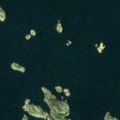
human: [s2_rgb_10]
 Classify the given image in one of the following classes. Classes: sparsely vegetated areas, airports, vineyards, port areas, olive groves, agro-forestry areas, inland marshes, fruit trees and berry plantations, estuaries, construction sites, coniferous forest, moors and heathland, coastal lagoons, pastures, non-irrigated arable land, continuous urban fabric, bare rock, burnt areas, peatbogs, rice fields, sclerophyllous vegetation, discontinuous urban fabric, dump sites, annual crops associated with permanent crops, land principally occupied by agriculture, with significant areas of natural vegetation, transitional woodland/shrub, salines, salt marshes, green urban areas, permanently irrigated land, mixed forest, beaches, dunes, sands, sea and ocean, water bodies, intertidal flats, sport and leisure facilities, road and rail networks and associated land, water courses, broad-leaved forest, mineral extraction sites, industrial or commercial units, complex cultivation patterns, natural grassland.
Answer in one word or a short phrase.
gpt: bare rock, sea and ocean